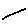
Label: line